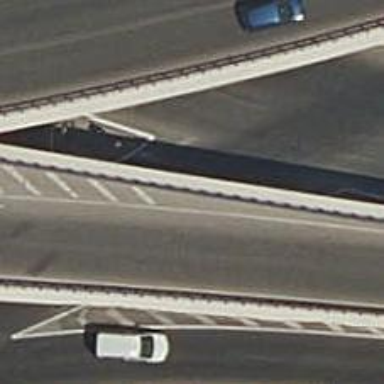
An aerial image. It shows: Road with traffic signals.